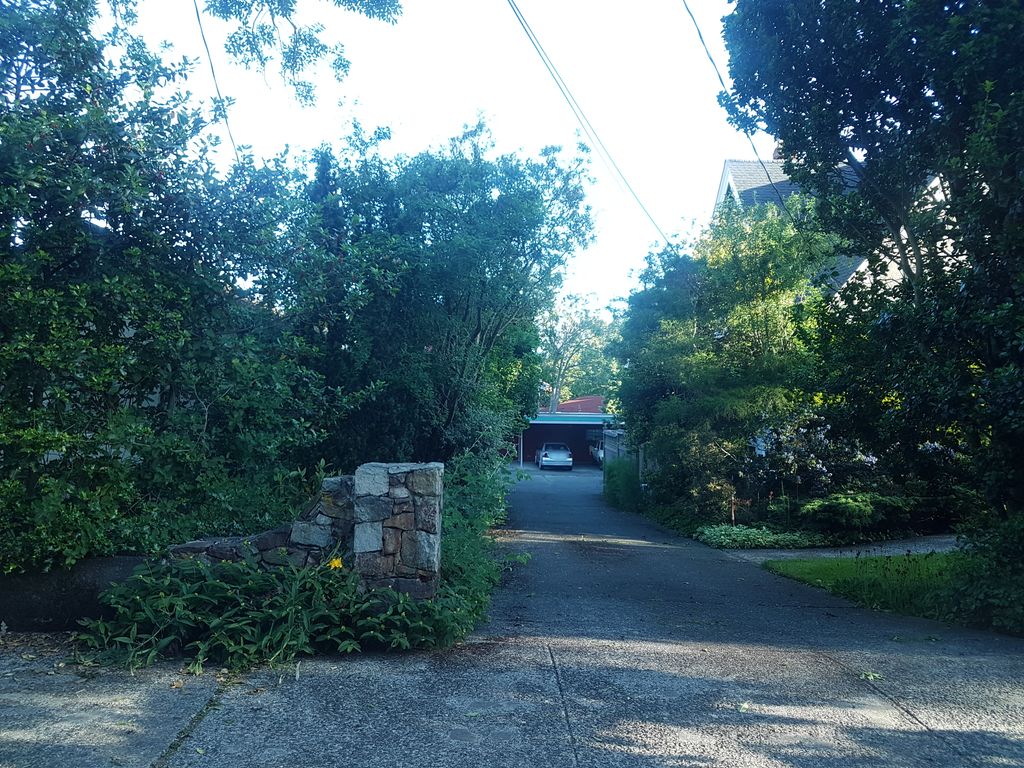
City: victoria